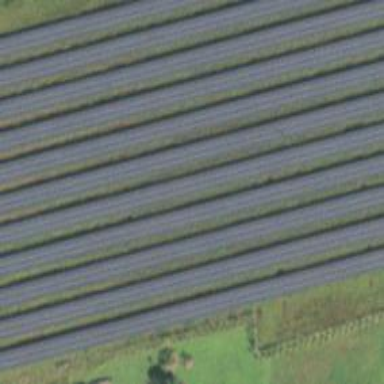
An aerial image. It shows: Solar power generator using photovoltaic panels.